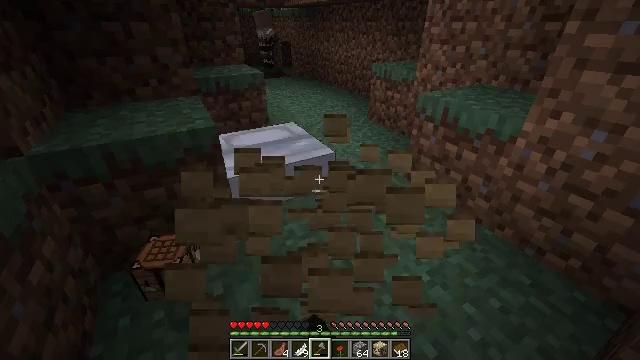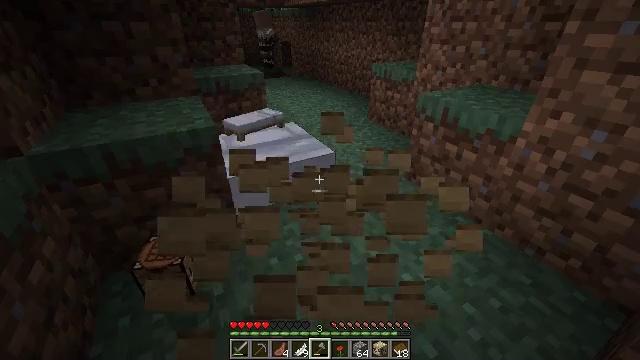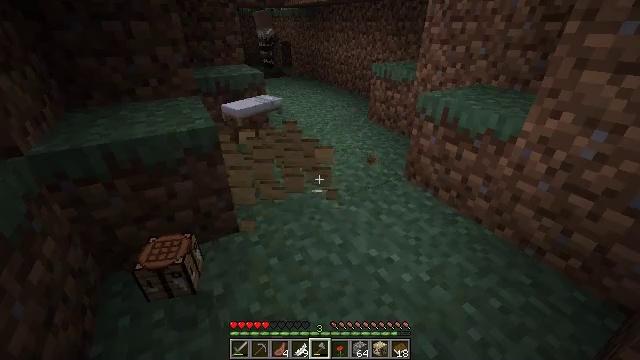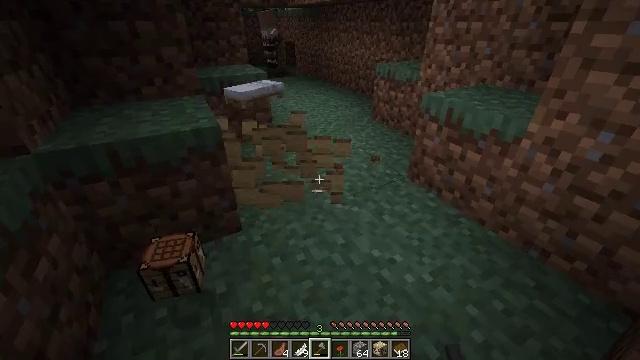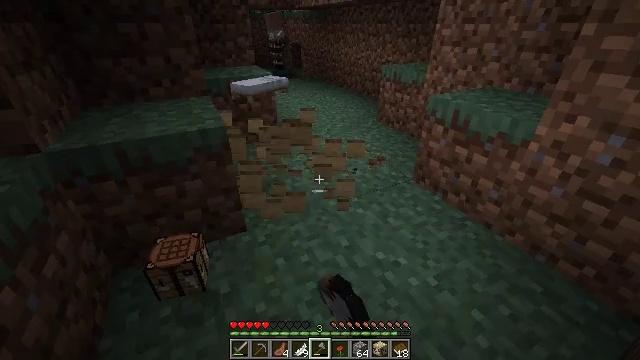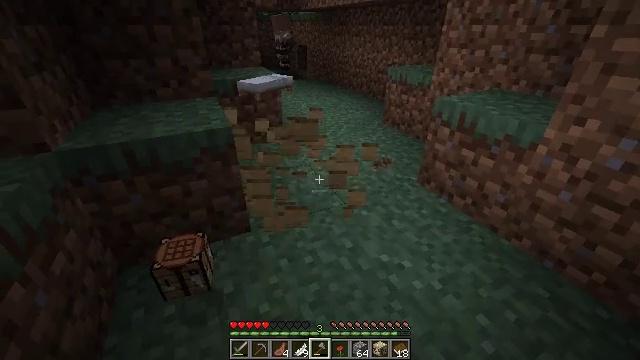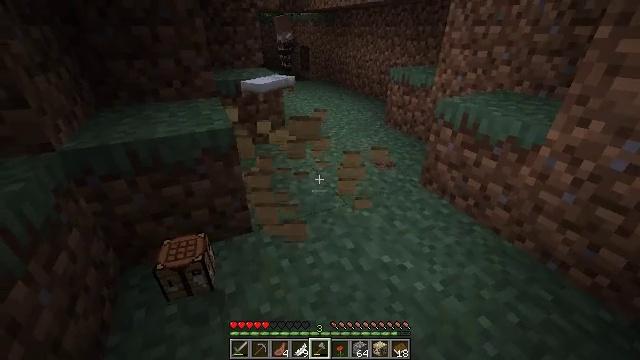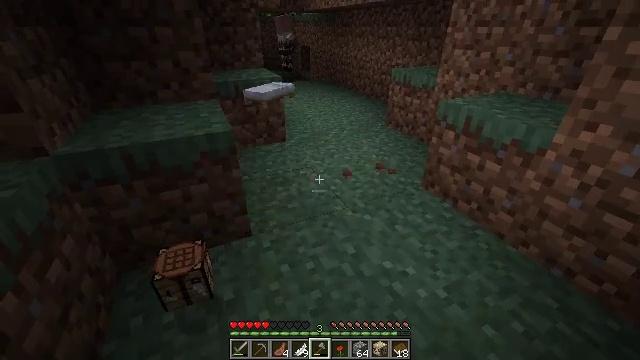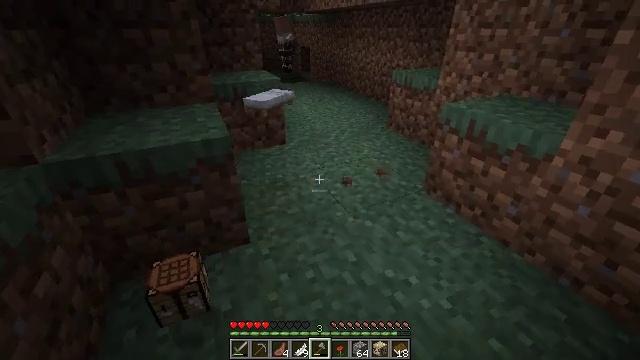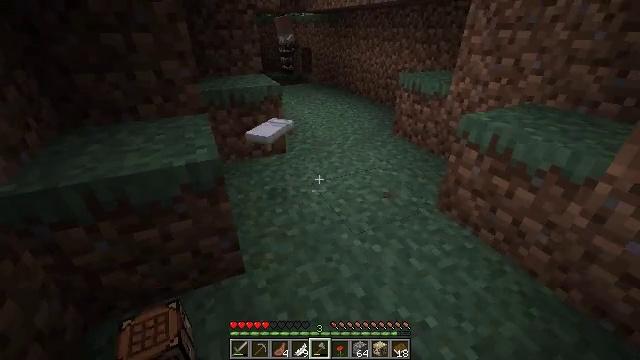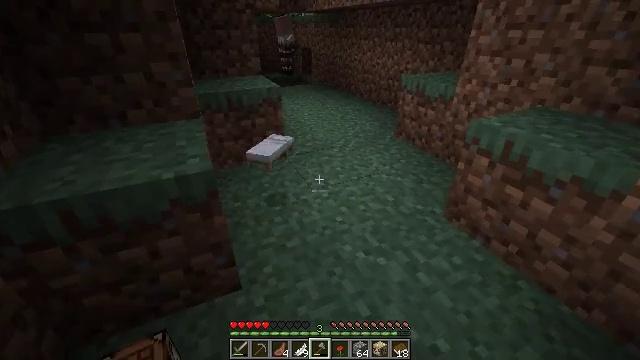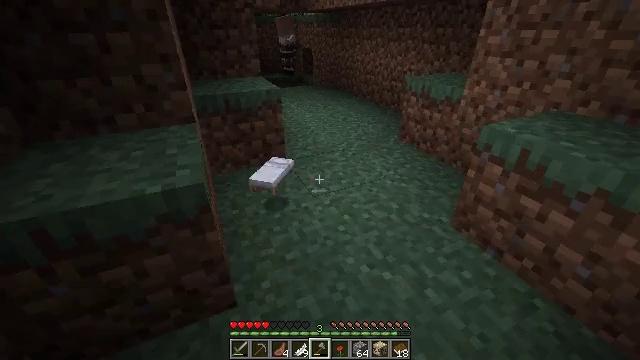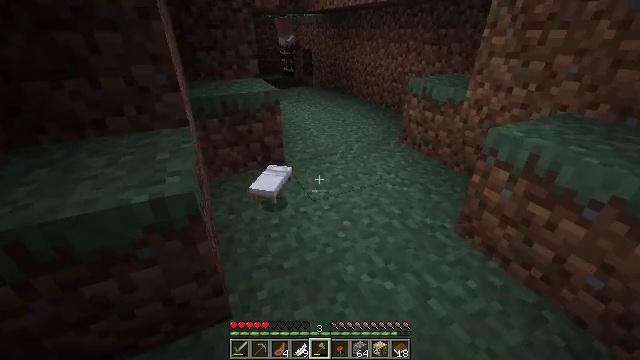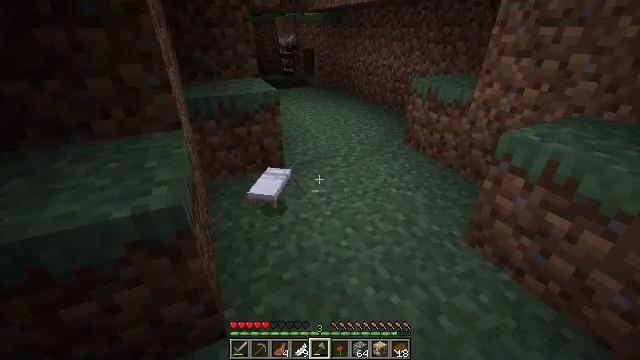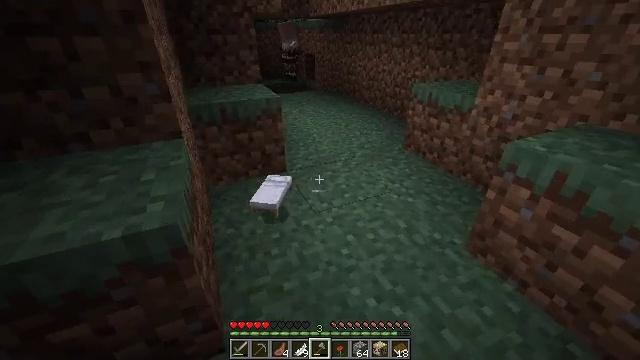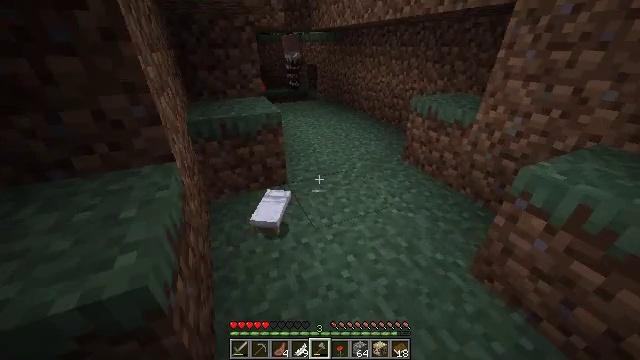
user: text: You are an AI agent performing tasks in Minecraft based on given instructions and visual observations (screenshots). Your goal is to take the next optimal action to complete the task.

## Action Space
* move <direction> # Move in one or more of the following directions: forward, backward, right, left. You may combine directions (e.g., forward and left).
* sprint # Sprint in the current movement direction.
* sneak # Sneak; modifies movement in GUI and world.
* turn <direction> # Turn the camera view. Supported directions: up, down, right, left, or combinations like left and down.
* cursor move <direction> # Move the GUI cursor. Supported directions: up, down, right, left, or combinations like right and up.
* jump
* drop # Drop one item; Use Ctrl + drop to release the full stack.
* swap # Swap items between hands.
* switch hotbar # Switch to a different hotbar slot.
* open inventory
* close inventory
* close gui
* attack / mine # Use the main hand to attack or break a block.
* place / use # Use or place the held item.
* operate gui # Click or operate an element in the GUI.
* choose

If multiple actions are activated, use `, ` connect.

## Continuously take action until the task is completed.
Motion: motion action
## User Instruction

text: Remove a gray wool from the inventory.
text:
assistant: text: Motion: attack / mine
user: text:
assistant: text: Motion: attack / mine
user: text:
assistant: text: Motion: attack / mine
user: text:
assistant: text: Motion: turn left, attack / mine
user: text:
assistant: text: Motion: turn left
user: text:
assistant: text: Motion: no_op
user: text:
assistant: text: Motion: move forward
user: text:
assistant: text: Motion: move forward
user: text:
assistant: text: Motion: move forward
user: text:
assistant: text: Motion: move forward
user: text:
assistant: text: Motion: no_op
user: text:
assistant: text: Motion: no_op
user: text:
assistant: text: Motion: move forward
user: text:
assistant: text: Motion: move forward
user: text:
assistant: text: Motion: move forward
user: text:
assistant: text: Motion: move forward
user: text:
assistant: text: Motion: move forward
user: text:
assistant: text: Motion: move forward
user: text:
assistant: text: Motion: move forward
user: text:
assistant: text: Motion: move forward
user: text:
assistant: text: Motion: no_op
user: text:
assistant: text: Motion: no_op
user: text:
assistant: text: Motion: no_op
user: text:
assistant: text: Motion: no_op
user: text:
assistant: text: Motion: no_op
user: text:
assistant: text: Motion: no_op
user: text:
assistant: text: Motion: no_op
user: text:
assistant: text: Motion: no_op
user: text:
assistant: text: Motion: move back
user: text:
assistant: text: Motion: move back